Question: How i can get the txt file from the Windows Explorer when the user chooses to open a ".txt" file with the wpf application in c# and display the Text from the .txt file in a Textbox?

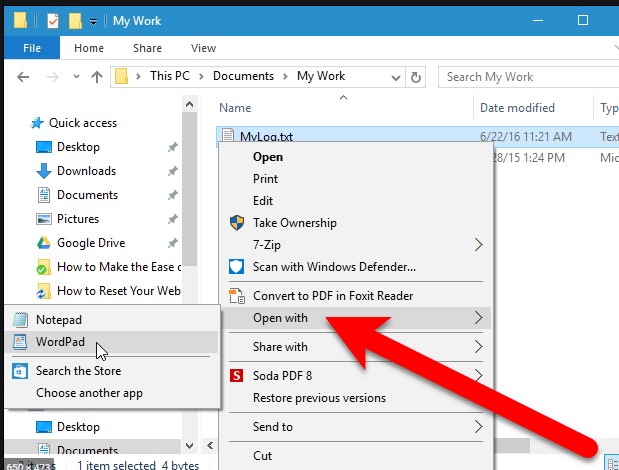
Answer: I'll write the complete answer here so you can accept it.
The solution is:
1. Get the path of the right-clicked file based on this answer.
2. Read the contents of the file using System.IO.File.ReadAllText
3. Display the text in the textbox by setting its Text property.